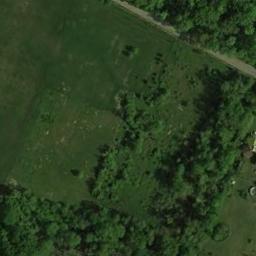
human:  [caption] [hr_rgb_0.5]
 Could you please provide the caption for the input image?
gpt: This meadow has dense grasses and some trees and a road goes through the meadow .

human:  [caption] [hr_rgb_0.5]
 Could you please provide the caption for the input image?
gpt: There are many trees on the meadow .

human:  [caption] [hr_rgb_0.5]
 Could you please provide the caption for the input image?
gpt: There are many green trees on the green grass .

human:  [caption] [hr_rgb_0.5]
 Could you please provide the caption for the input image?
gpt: The entire image is dominated by grass .

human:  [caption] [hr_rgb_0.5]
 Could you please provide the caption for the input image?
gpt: There are many green trees on the green meadow .